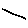
Label: line